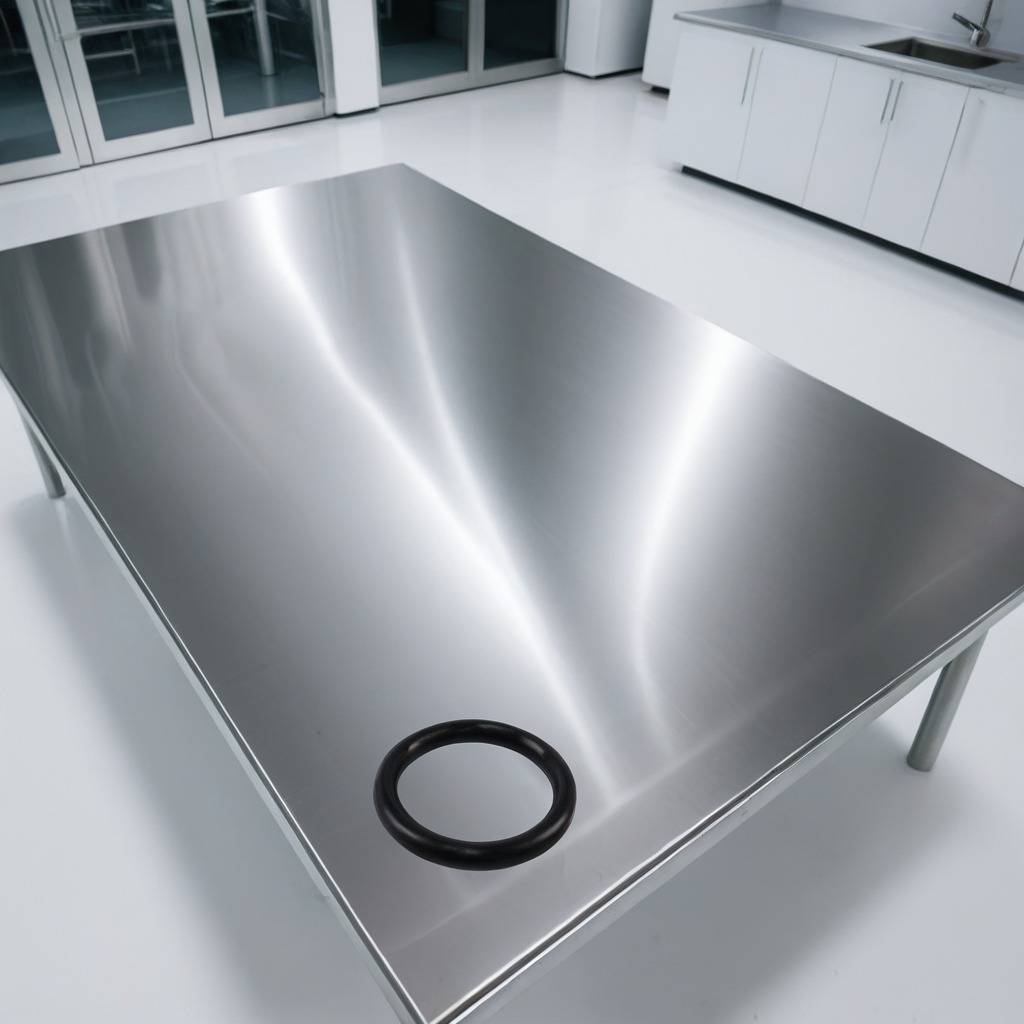
A rubber O-ring is lying on the stainless steel table in a high-end prototyping lab.